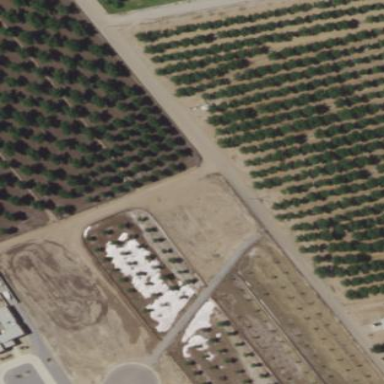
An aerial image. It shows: Orchard.